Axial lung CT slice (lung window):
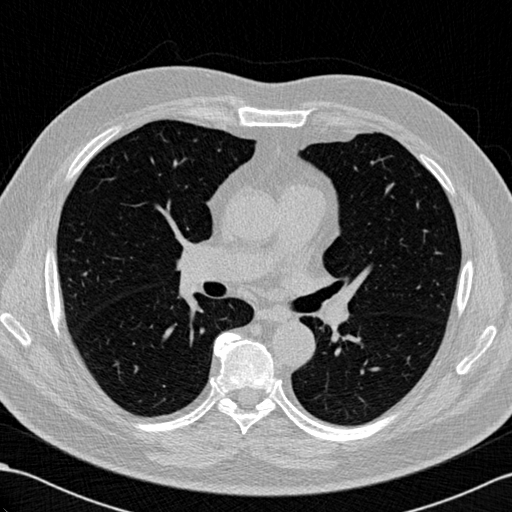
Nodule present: no